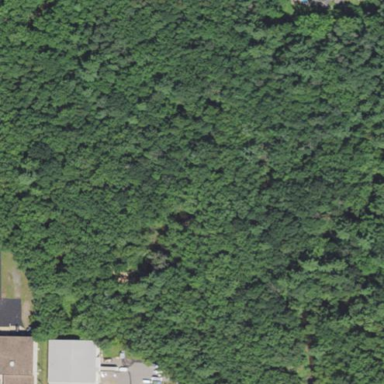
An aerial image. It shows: Forest area.